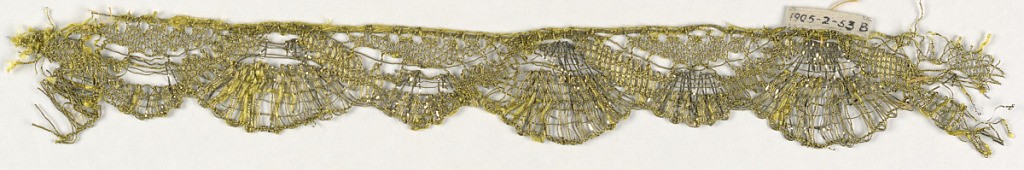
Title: Trimming
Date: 17th century
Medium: silk, metallic thread Technique: bobbin lace, metallic
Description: Gold lace border with one scalloped edge formed by fan-shaped pieces extending beyond semi-circles. In yellow silk and metallic thread.